Field crop: tomato
Growth stage: 1
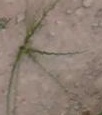
Species: cyperus